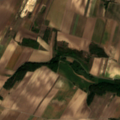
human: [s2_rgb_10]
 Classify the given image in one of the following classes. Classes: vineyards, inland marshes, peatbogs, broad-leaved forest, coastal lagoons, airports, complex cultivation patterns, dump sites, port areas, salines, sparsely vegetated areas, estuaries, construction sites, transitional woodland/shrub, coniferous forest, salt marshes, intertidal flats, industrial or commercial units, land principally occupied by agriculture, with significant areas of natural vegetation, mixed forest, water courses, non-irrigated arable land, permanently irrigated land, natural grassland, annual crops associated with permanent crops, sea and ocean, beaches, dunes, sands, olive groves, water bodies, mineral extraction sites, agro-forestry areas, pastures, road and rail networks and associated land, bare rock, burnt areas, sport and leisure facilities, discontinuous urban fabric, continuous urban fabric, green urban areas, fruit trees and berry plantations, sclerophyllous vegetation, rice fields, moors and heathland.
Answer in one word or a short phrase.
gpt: non-irrigated arable land, complex cultivation patterns, land principally occupied by agriculture, with significant areas of natural vegetation